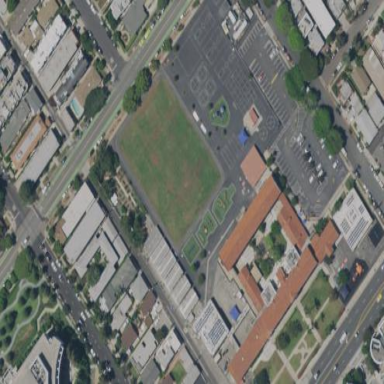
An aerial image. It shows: Schoolyard designated as leisure land.